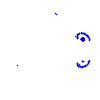
Particle: pion